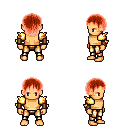
a pixel art fantasy rpg character, male body template, human, tanned skin, gold arm armor, gold greaves, red plain hairstyle, leather bracers, four views (front, back, left, right), 2x2 character sprite sheet, small pixel art, hard edges, no anti-aliasing